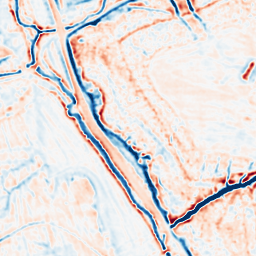
Category: multiscale
Decomposition family: dog_multiscale
Decomposition parameters: sigma_ratio: 1.4
n_scales: 3
base_sigma: 1
Upsampling method: sinc_blackman
Upsampling parameters: scale: 8
kernel_size: 16
Upsampling scale: 8